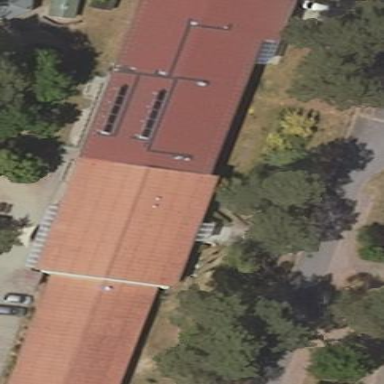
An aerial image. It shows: Building.